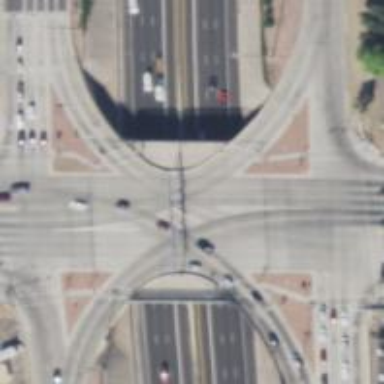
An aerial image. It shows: Secondary link road crossing over bridge.